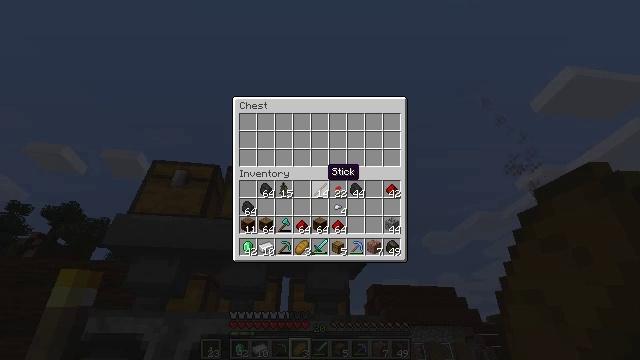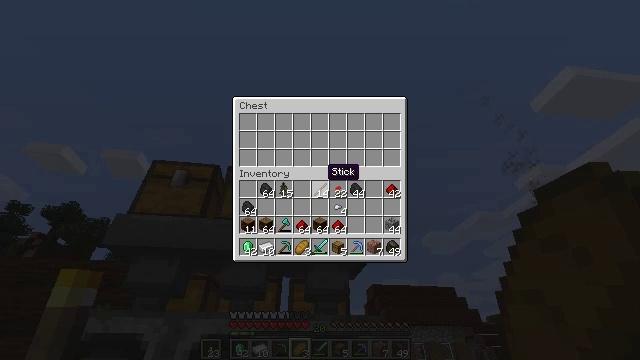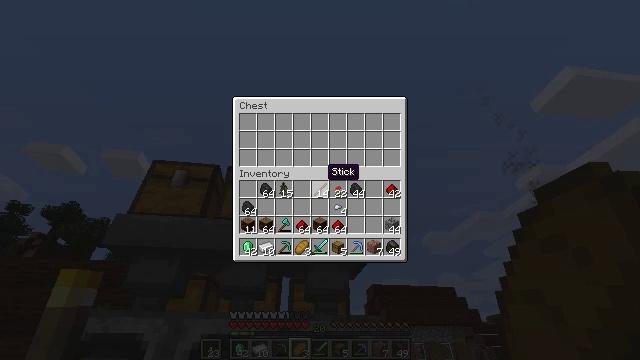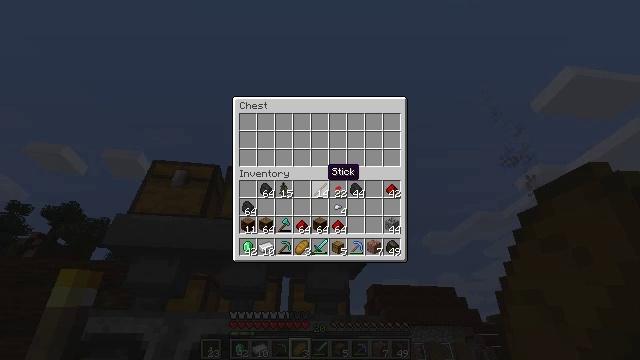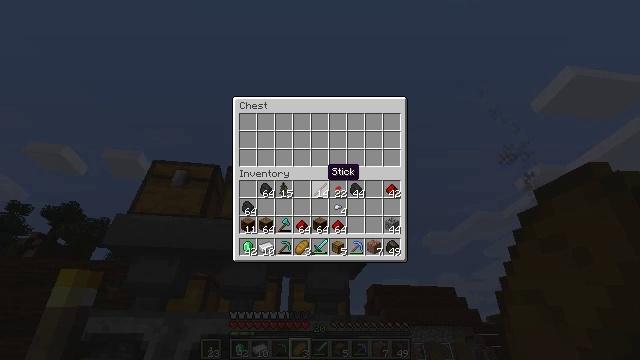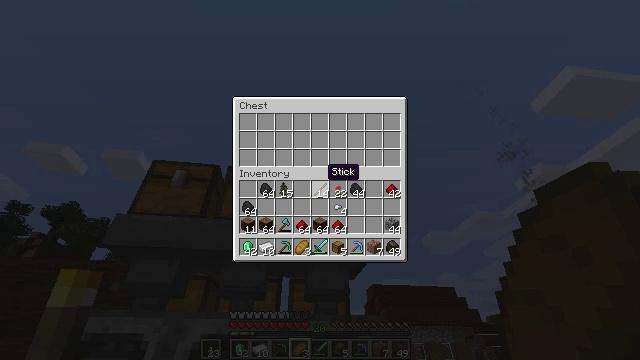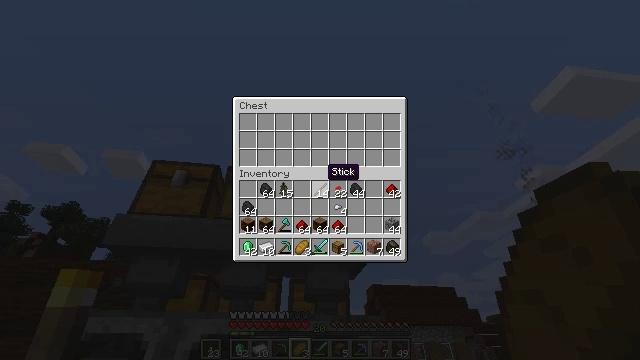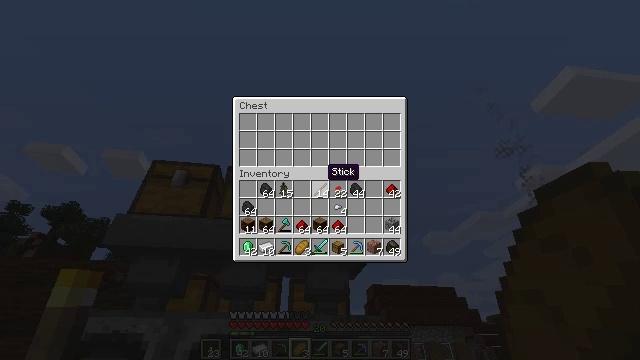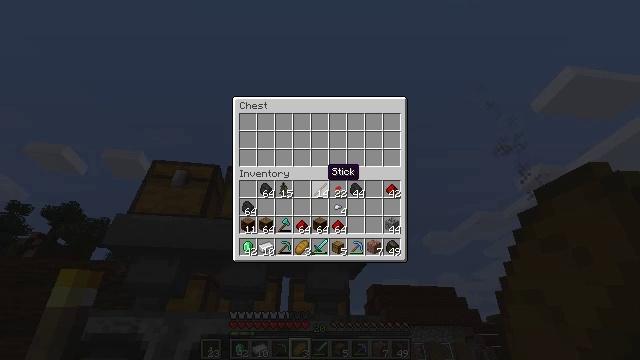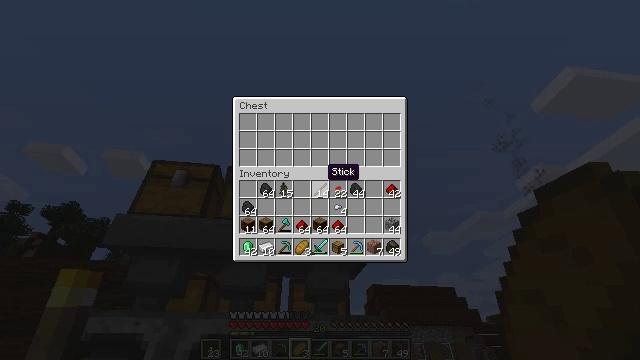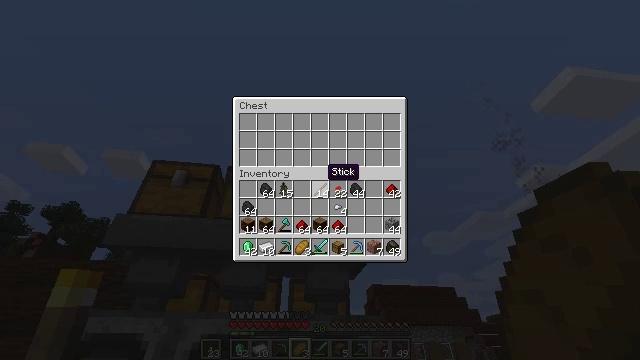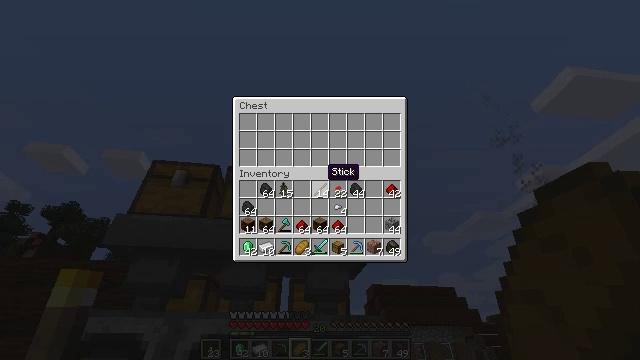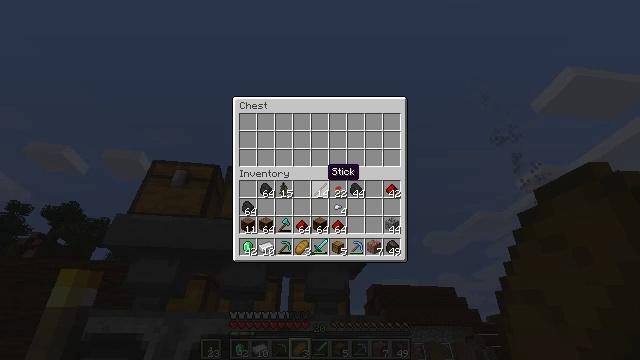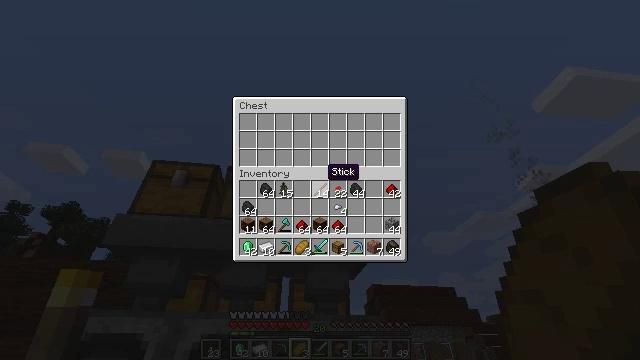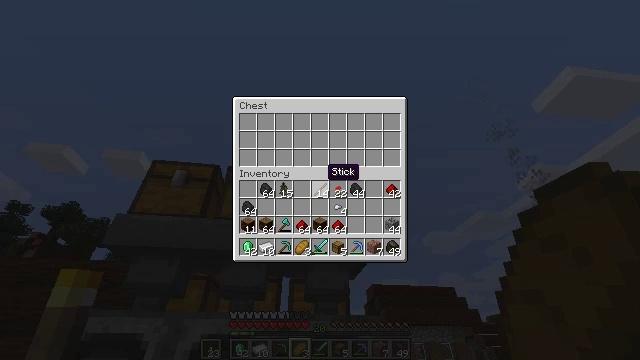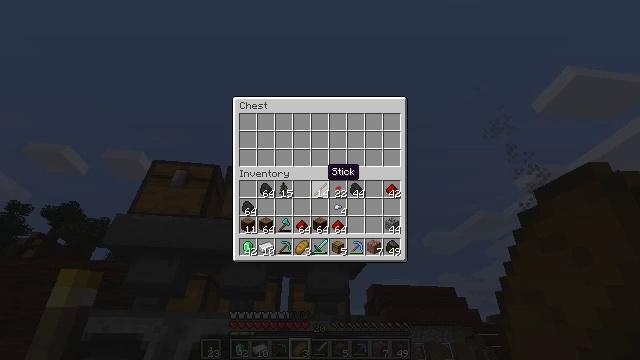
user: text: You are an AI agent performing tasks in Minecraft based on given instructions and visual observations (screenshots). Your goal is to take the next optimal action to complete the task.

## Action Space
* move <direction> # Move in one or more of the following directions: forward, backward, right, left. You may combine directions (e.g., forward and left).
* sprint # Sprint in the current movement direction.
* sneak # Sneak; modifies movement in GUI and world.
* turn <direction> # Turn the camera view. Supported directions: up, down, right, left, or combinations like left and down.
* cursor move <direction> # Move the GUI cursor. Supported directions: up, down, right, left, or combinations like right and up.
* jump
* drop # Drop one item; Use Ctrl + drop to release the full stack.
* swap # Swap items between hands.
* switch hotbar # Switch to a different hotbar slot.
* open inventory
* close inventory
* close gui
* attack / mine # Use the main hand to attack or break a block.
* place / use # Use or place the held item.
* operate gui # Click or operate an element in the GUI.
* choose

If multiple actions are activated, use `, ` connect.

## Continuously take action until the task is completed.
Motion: motion action
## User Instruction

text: Open the crafting table to craft an emerald.
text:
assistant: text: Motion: no_op
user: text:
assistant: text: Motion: no_op
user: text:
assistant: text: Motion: no_op
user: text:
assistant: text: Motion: no_op
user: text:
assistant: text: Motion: no_op
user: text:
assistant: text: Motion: no_op
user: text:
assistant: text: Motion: no_op
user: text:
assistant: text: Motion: no_op
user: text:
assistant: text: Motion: no_op
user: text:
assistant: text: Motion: no_op
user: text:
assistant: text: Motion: no_op
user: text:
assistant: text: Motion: no_op
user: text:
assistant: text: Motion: no_op
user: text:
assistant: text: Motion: no_op
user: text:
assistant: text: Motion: no_op
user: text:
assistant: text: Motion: no_op
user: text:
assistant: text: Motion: no_op
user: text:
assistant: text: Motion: no_op
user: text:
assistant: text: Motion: no_op
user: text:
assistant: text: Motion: no_op
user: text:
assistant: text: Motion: no_op
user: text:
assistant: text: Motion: no_op
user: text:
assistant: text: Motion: no_op
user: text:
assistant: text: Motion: no_op
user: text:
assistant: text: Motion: no_op
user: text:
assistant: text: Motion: no_op
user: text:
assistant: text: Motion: no_op
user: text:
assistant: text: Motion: no_op
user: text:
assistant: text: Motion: no_op
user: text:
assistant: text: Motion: no_op